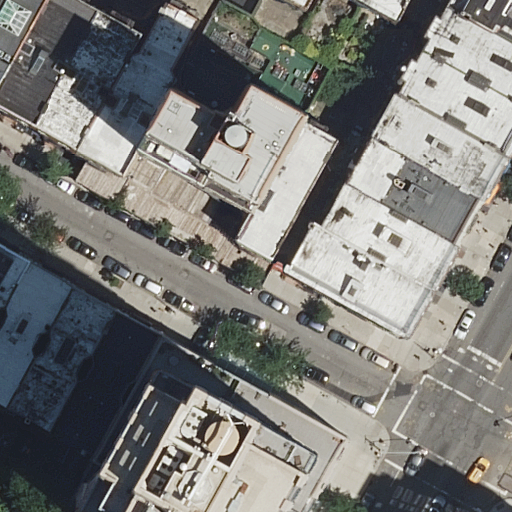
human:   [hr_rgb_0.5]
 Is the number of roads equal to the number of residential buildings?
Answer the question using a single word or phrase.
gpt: no

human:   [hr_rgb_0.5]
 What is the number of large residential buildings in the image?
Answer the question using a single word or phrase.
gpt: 1

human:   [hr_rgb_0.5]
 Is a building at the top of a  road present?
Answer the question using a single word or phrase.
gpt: yes

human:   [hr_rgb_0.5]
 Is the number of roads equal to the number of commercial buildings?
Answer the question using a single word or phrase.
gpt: no

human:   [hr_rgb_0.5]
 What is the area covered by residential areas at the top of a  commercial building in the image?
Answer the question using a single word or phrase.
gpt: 0m2

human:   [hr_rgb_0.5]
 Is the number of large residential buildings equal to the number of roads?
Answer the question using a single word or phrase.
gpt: no

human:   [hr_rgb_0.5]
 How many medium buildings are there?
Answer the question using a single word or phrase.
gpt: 16

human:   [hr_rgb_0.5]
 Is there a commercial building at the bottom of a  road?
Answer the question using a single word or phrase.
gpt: no

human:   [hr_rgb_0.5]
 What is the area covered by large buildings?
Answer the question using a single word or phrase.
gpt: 529m2

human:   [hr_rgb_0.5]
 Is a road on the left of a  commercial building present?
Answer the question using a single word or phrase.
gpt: no

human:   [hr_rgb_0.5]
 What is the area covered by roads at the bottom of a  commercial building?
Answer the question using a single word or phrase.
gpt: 0m2

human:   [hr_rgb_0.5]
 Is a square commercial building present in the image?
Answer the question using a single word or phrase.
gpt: no

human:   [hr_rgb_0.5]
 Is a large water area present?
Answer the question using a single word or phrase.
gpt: no

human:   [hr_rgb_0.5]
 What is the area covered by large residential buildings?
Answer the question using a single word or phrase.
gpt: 529m2

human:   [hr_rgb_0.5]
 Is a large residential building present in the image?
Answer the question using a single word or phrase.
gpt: yes

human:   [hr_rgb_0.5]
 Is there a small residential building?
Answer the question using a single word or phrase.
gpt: yes

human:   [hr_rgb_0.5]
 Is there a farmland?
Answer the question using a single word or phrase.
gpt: no

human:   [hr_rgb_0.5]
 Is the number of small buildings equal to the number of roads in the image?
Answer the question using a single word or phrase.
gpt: no

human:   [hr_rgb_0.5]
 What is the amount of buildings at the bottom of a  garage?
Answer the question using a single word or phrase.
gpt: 0

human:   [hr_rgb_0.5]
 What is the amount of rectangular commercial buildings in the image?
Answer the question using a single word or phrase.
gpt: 0

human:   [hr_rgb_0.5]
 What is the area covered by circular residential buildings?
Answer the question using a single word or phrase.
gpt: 0m2

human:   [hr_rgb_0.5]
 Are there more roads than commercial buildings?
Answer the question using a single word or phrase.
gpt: yes

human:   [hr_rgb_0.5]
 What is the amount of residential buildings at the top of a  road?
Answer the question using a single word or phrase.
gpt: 18

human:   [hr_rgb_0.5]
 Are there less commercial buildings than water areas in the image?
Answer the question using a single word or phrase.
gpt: no

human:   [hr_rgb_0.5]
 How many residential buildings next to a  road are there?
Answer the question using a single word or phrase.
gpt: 21

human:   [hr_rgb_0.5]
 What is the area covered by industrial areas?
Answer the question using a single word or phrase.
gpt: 0m2

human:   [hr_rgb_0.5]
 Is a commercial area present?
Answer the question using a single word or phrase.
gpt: no

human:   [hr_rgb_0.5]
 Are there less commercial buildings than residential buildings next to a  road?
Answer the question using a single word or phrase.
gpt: yes

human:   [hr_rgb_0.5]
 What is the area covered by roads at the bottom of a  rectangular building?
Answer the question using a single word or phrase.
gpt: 0m2

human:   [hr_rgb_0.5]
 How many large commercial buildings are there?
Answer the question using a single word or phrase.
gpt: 0

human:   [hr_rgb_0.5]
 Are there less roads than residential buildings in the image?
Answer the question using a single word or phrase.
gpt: yes

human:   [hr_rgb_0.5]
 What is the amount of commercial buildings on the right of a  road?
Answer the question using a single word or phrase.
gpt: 0

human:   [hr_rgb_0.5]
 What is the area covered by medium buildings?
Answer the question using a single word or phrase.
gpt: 4074m2

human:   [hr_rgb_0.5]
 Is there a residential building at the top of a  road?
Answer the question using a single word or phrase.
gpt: yes

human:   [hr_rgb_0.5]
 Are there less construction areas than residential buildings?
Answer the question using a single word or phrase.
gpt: yes

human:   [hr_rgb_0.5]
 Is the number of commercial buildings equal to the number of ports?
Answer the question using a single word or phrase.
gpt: yes